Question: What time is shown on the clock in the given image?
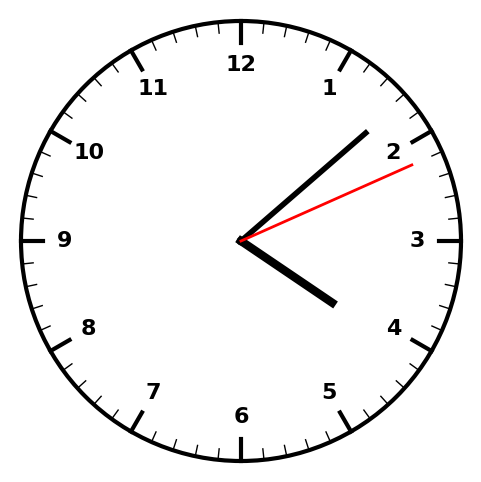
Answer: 04:08:11